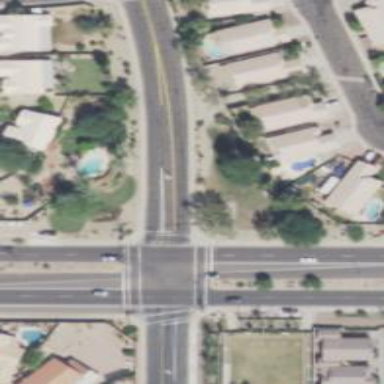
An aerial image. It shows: Solid stop line on the road marking.